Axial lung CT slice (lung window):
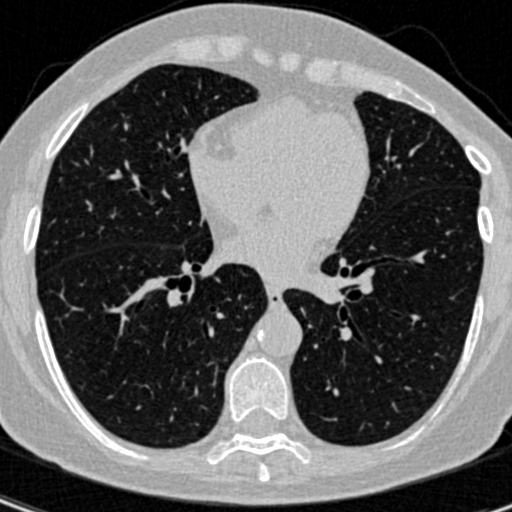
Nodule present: no